Question: Front end of the api:

I am trying to develop a GET API to filter out results from Database based on Radio Button selection and then populate the 'State/Province' dropdown with that filtered data. Like, if the United States will be selected then the dropdown list should be populated with states from US. I am fairly new to .NET Core and so finding it hard to figure out how to start with this. Can anyone help me with the code skeleton an API like this should follow?
I tried to look for some YouTube tutorials but most of them were on WinForms. I also looked at a few codes but had difficulty in understanding them and following the same in my API.
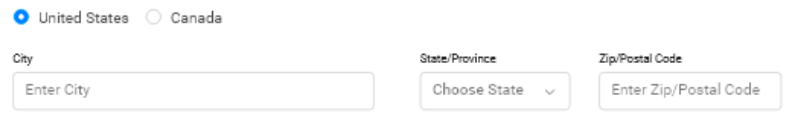
Answer: > Can anyone help me with the code skeleton an API like this should
follow?
Based on the scenario, you should know how your frontend team sends request to your API. At the same time being an API developer you should deal with the country name as your API parameter, not how the radio button change event works -- as you said it should be front-end teams's concern. Therefore, I am providing you the complete example:
Let's assume you have following country and states:
'''
public static List<Country> ListOfCountry = new List<Country>()
{
new Country() { CountryId =101, CountryName ="INDIA", },
new Country() { CountryId =102, CountryName ="UnitedStates", },
new Country() { CountryId =103, CountryName ="UK", },
new Country() { CountryId =104, CountryName ="Canada", },
};
'''
'''
public static List<State> ListOfState = new List<State>()
{
//INDIA
new State() { CountryId =101, StateId =1, StateName = "Delhi" },
new State() { CountryId =101, StateId =2, StateName = "Haydrabad" },
new State() { CountryId =101, StateId =3, StateName = "Pune" },
//USA
new State() { CountryId =102, StateId =4, StateName = "New York" },
new State() { CountryId =102, StateId =5, StateName = "Silicon Valley" },
new State() { CountryId =102, StateId =6, StateName = "Dallaus" },
//UK
new State() { CountryId =103, StateId =7, StateName = "London" },
new State() { CountryId =103, StateId =8, StateName = "Cardif" },
new State() { CountryId =103, StateId =9, StateName = "Sundarland" },
//Candada
new State() { CountryId =104, StateId =10, StateName = "Alberta" },
new State() { CountryId =104, StateId =11, StateName = "Ontario" },
new State() { CountryId =104, StateId =12, StateName = "Manitoba" },
};
'''
Seeing the list I hope you have enough knowledge to write the POCO model class yourself.
'''
public class CascadingDropdownController : Controller
{
[HttpGet]
public async Task<ActionResult> GetStateByCountryName(string countryName)
{
int getCountryId = ListOfCountry.Where(name => name.CountryName == countryName).Select(id => id.CountryId).FirstOrDefault();
var state = ListOfState.Where(cId => cId.CountryId == getCountryId).ToList();
return Ok(state);
}
public IActionResult Index() // This action is for the view
{
return View();
}
}
'''
'''
<div class="container">
<div class="form-group">
<input type="radio" name="country" value="UnitedStates" /><span><strong> United States</strong></span>
<input type="radio" name="country" value="Canada" /> <span><strong> Canada</strong></span>
<input type="radio" name="country" value="India" /> <span><strong> India</strong></span>
</div>
<br />
<table class="table table-sm table-bordered table-striped">
<tr>
<td> <span><strong>City</strong></span> <input class="form-control" placeholder="Enter City" /></td>
<td>
<span><strong>State/Province</strong></span>
<select class="form-control" id="ddlState"> </select>
</td>
<td><span><strong>Zip/Postal Code</strong></span><input id="zip" class="form-control" placeholder="Enter Zip/Postal Code" /> </td>
<td><input type="submit" style="margin-top:22px" value="Search" class="btn btn-primary" /></td>
</tr>
</table>
</div>
@section scripts {
<script src="https://ajax.aspnetcdn.com/ajax/jQuery/jquery-3.2.1.min.js"></script>
<script>
$(document).ready(function () {
var ddlState = $('#ddlState');
ddlState.empty();
ddlState.append($("<option></option>").val('').html('Choose State'));
$('input[type=radio][name=country]').change(function () {
var country = "";
if (this.value == 'UnitedStates') {
country = "UnitedStates"
}
else if (this.value == 'Canada') {
country = "Canada"
}
else if (this.value == 'India') {
country = "INDIA"
}
if (country != "") {
var ddlState = $('#ddlState');
ddlState.empty();
ddlState.append($("<option></option>").val('').html('Please wait ...'));
$.ajax({
url: 'http://localhost:5094/CascadingDropdown/GetStateByCountryName',
type: 'GET',
dataType: 'json',
data: { countryName: country },
success: function (d) {
ddlState.empty(); // Clear the please wait
ddlState.append($("<option></option>").val('').html('Choose State'));
$.each(d, function (i, states) {
ddlState.append($("<option></option>").val(states.stateId).html(states.stateName));
});
},
error: function () {
alert('Error!');
}
});
}
});
});
</script>
}
'''
Here ''input[type=radio][name=country]').change' based on 'radio button' change event you have to get the selected country name then need to call your API that is 'GetStateByCountryName' which expecting a country name as parameter and base on that parameter search the list of state and return you are done.
<URL>
I have used a static list of country and states you all need to search from your database. In addition, I have set a submit button.n Nonetheless, it's doing nothing at this stage, hence it will required for any further submission.